Aerial crown-view tile of a tropical tree (Barro Colorado Island, Panama), acquired 20240611:
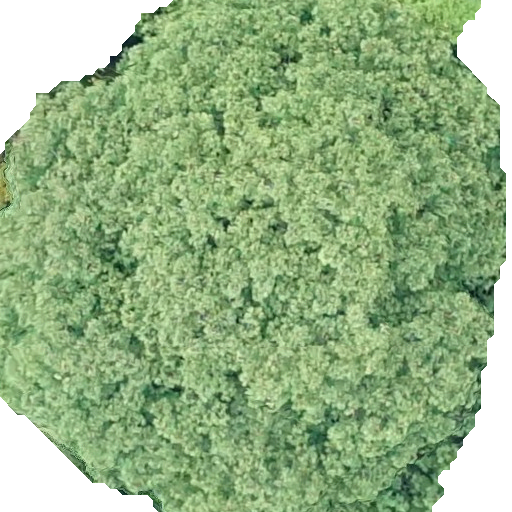
Species: Dipteryx oleifera
GBIF accepted scientific name: Dipteryx oleifera
Crown area: 395.758 m²